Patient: sex F, age 65
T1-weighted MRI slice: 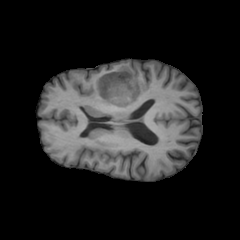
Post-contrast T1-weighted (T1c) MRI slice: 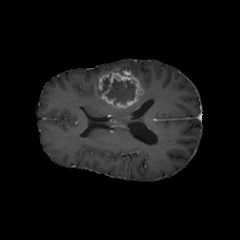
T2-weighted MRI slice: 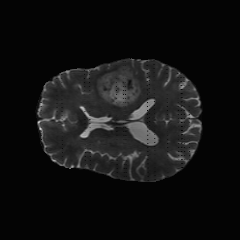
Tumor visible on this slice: yes
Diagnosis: Glioblastoma, IDH-wildtype
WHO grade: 4